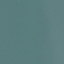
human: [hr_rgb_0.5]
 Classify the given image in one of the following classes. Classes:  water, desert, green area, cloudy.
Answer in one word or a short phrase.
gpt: water